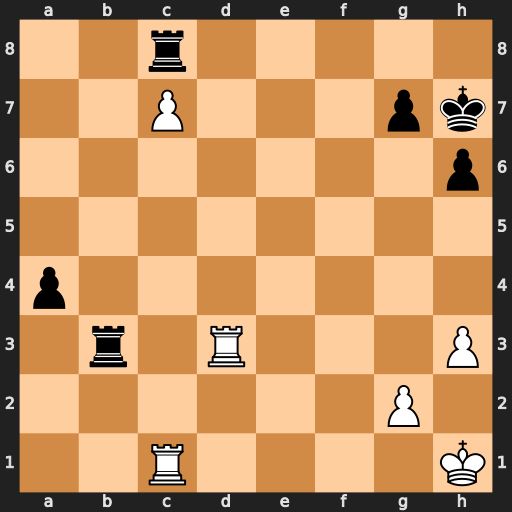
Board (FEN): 2r5/2P3pk/7p/8/p7/1r1R3P/6P1/2R4K
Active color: w
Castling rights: -
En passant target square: -
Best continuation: Rd8 Rb1 Rxb1